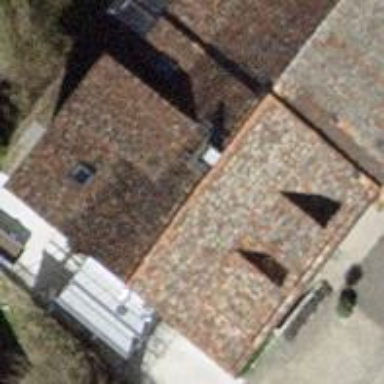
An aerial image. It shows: House with gabled roof covered in roof tiles. The roof orientation is across.